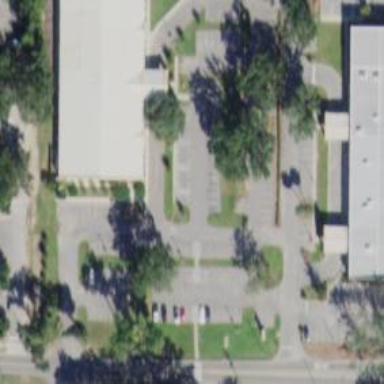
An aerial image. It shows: Parking space is available.